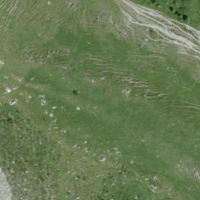
EUNIS habitat code: 26
Species observed at this site:
Gentianella campestris